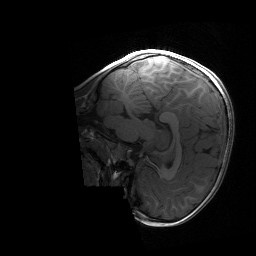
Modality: T1w
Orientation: sagittal
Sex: female
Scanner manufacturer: siemens
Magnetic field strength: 3 T
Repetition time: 1.9 s
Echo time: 0.00243 s